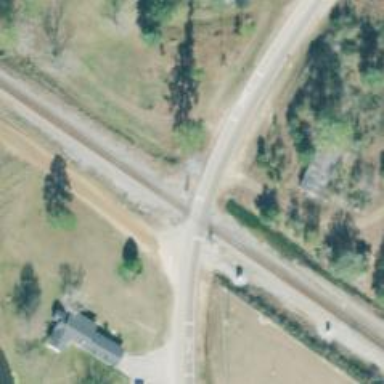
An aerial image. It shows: Level crossing with lights at the railway.